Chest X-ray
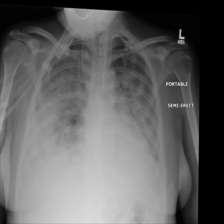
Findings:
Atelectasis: negative
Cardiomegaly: positive
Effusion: positive
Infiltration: positive
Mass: negative
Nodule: negative
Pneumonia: negative
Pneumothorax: negative
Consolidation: negative
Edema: negative
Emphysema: negative
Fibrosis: negative
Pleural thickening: negative
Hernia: negative